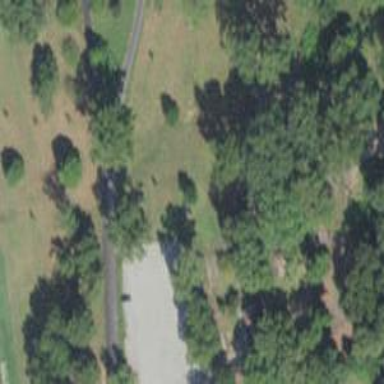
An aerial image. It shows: Disc golf hole.